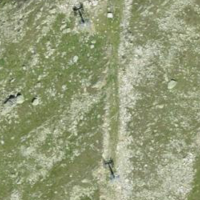
EUNIS habitat code: 31
Species observed at this site:
Pyrrhocorax graculus